Field crop: maize
Growth stage: 2
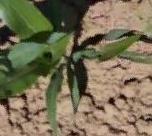
Species: maize